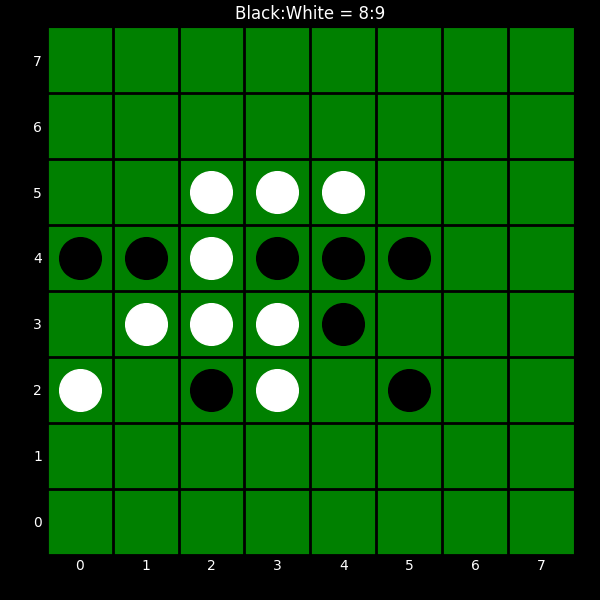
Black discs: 8
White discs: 9